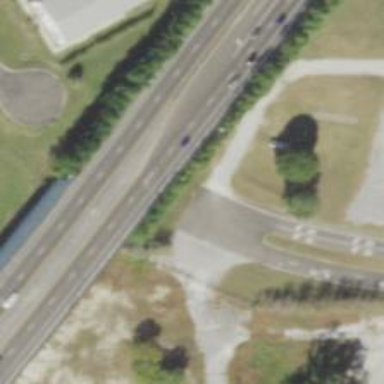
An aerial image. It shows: Footway with embankment.